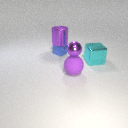
large purple rubber sphere in front of small blue rubber cube